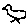
Label: bird